Question: I'm working with X3DOM for the 1st time (although I did a lot of VRML back in the day.
I'm trying a simple example with a image file for a texture, but the image never loads. Here's what I see (using Chrome Version 43.0.2357.130 m):

The circle spins forever and the Loading: 1 stays. I have the same problem on another file (except it has 7 images, and the message reads "Loading: 7".
Here's my code:
'<!DOCTYPE html> <html> <head> <meta http-equiv='Content-Type' content='text/html;charset=utf-8'></meta> <link rel='stylesheet' type='text/css' href='http://www.x3dom.org/x3dom/release/x3dom.css'></link> <script type='text/javascript' src='http://www.x3dom.org/x3dom/release/x3dom.js'></script> </head> <body> <x3d width='500px' height='400px'> <scene> <shape> <appearance> <ImageTexture url="wood11.png"><ImageTexture/> </appearance> <box> </box> </shape> </scene> </x3d> </body> </html>'
The image is present and stored in the same directory. Why won't images load for me?
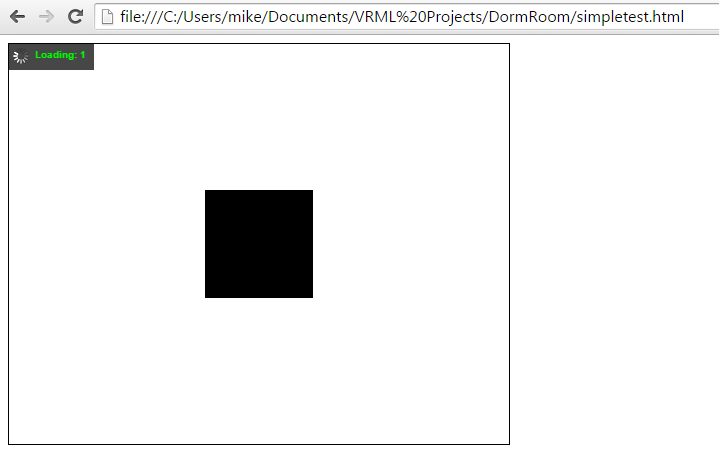
Answer: It works in Mozilla Firefox so you can test it there.
Chrome throws a security exception because the image is not served by a server.
'''
Uncaught SecurityError: Failed to execute 'texImage2D' on 'WebGLRenderingContext':
Tainted canvases may not be loaded.image.onload @ x3dom.js:377
'''
You can find the explanation <URL>.
And some other pertinent information <URL>.
> Loading of WebGL textures is subject to cross-domain access controls.
In order for your content to load a texture from another domain, CORS
approval needs to be be obtained. See HTTP access control for details
on CORS.